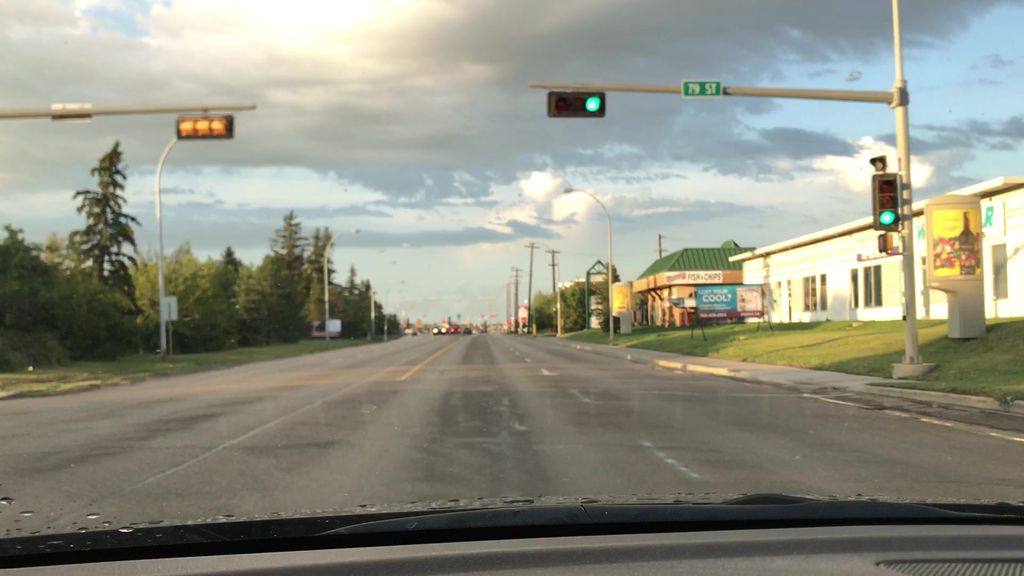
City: edmonton